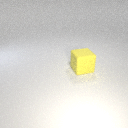
large yellow rubber cube